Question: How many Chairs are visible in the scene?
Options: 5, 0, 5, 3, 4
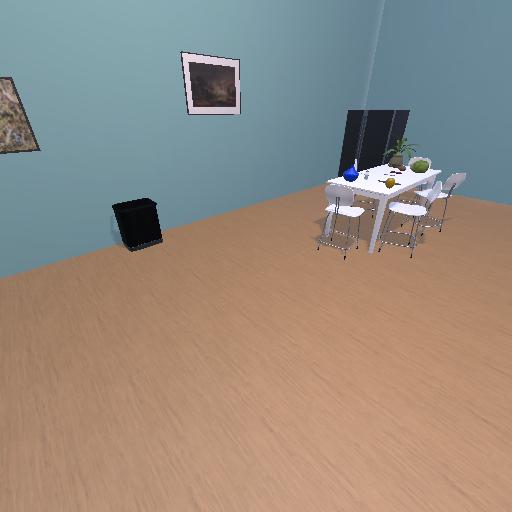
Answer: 5